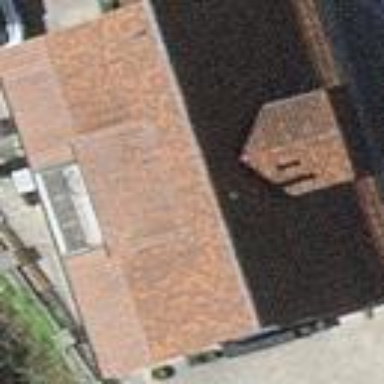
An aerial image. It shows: Gabled roof on building that houses apartments.